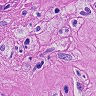
Metastatic tissue present: yes